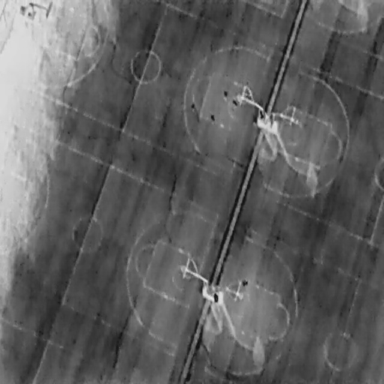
There are five People in the infrared image.